Question: When I use the '<NavigationView />' tag of '<Navigation Drawer />', the right corner of the screen shows the line:
> "the following classes could not be found :-android.support.design.widget.NavigationView"
So how can i fix this solution?

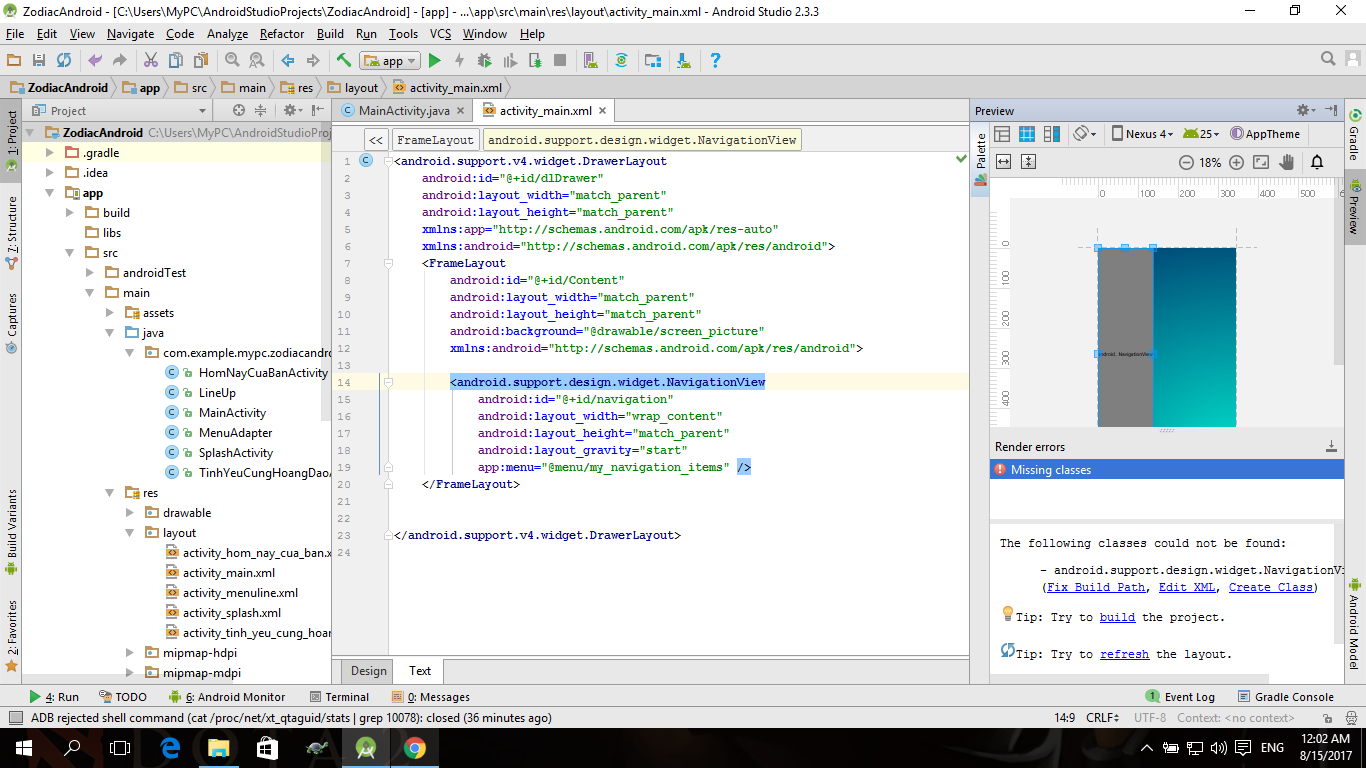
Answer: Make sure you have added below line in your app level build.gradle.
'''
compile 'com.android.support:design:26.+'
'''
Change '26.+' according to your tarketSdkVersion.